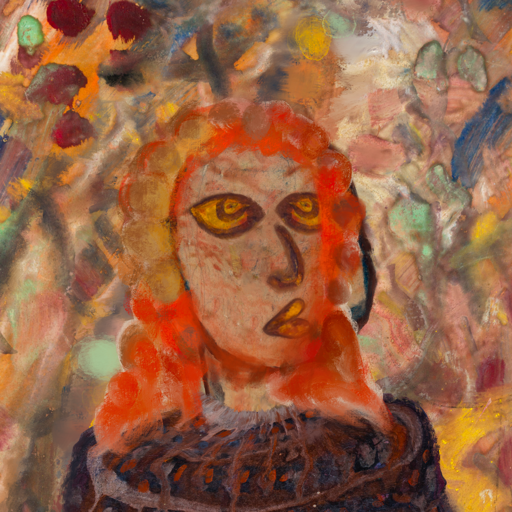
Background: Mother_And_Son_Mother, Head And Neck Side: Orphan, Face Side: Comrade, Bust: Hypocrite, Hair Side: Rupkatha, Head Accessory: Blank, Second Necklace: Blank, Necklace: Blank, Baby: Blank